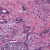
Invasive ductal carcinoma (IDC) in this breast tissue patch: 1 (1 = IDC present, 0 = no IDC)